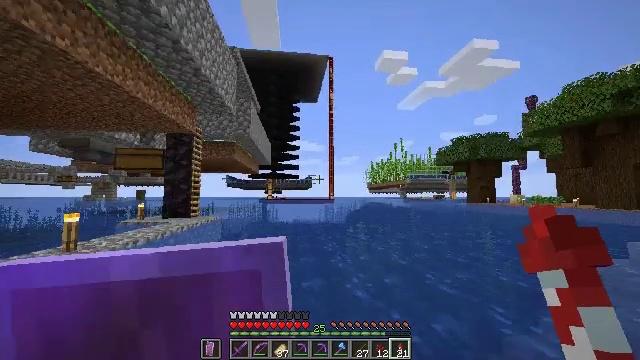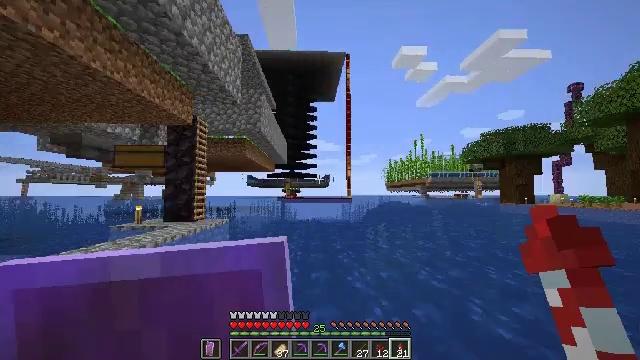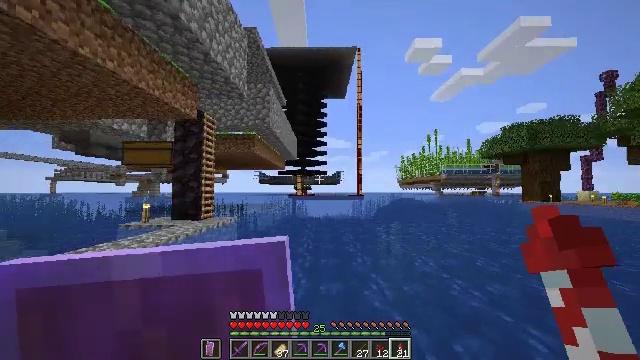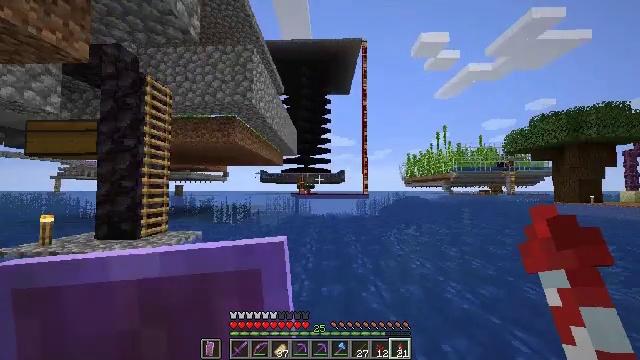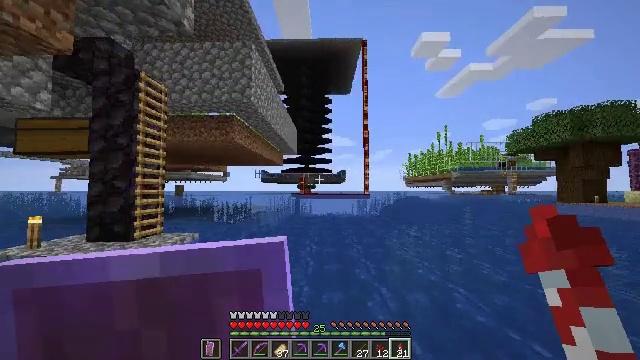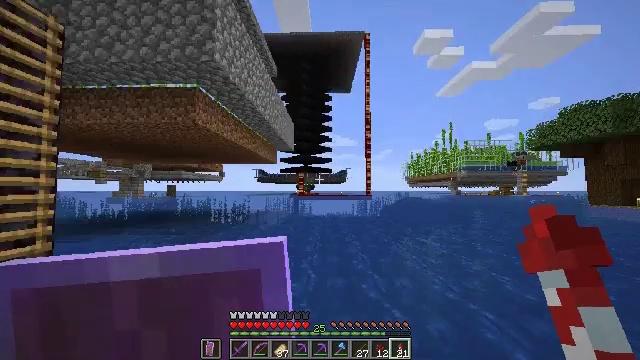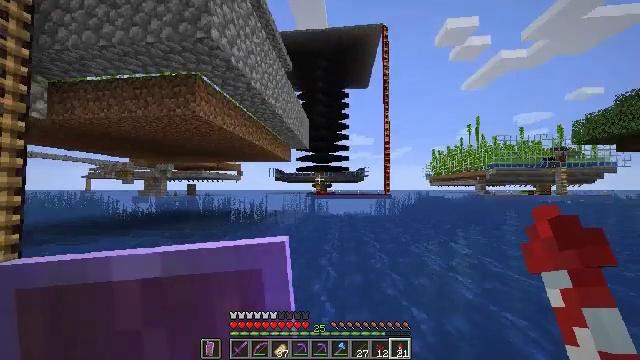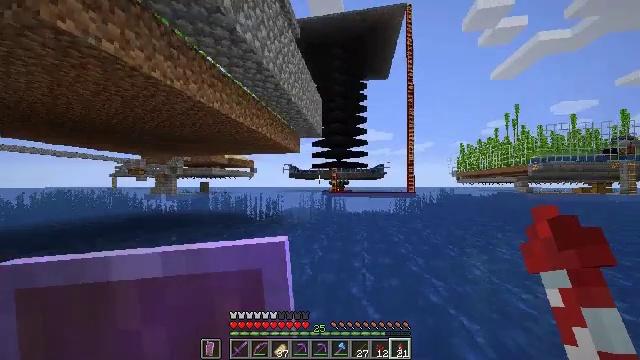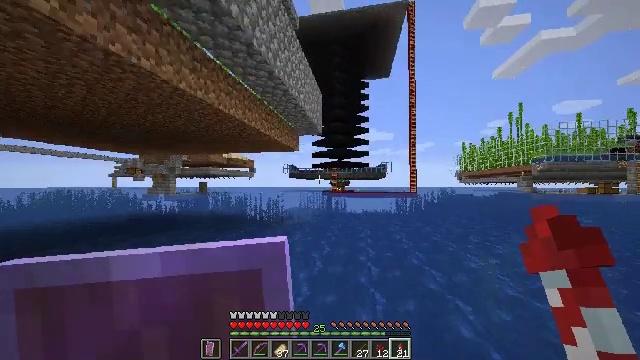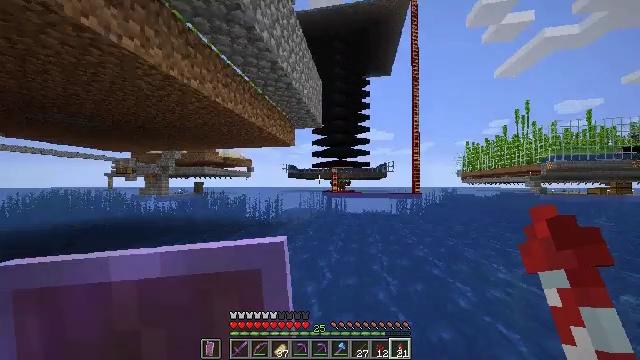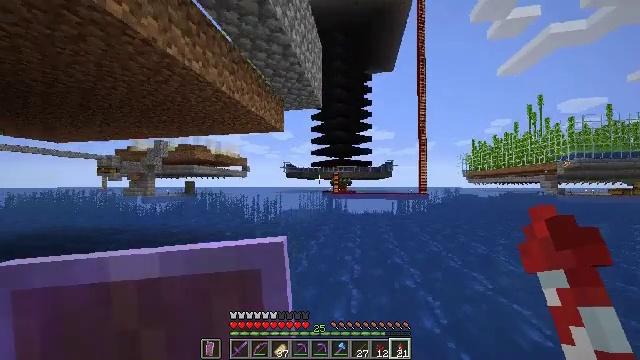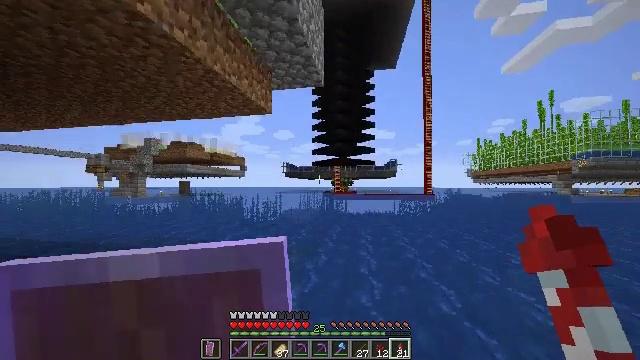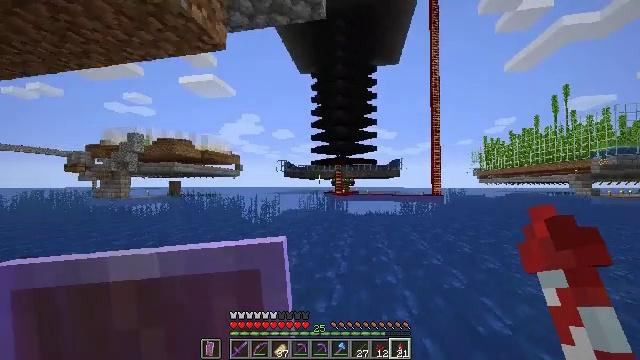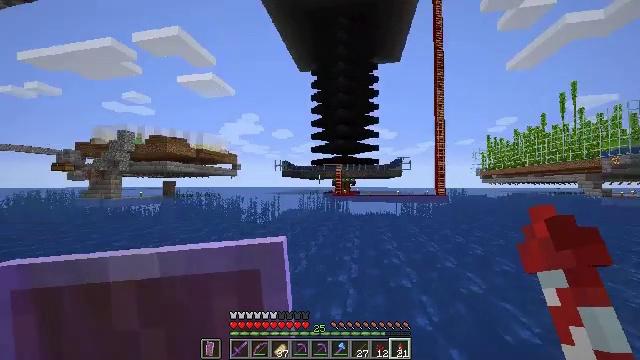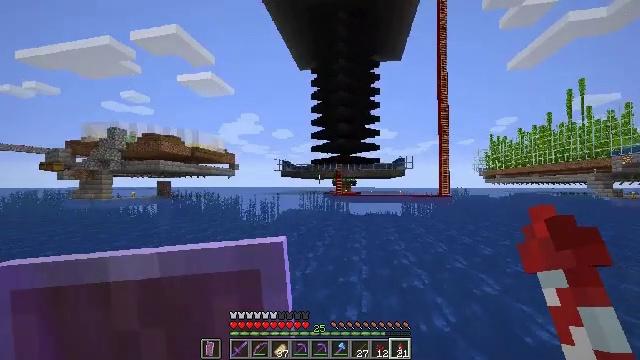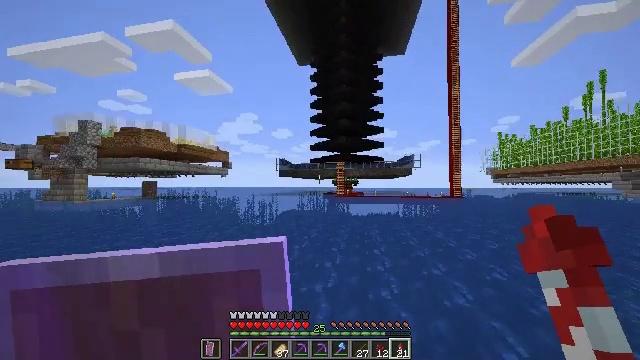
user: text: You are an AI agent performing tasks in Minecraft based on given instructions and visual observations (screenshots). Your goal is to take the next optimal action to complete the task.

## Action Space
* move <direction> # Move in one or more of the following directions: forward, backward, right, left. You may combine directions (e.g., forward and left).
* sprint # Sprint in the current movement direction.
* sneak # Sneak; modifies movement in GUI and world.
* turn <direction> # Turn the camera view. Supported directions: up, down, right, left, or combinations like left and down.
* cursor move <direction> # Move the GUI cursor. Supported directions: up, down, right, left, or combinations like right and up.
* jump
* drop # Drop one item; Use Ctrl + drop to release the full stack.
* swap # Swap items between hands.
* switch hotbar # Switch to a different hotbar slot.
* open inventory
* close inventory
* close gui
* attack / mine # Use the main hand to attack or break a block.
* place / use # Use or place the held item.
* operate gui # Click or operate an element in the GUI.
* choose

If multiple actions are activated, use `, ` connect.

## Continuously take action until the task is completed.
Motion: motion action
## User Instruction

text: Take sugarcane to craft sugar.
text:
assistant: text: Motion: move forward, sprint, turn left
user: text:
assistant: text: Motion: move forward, sprint, turn left
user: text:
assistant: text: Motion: move forward, sprint, turn left
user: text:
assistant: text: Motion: move forward, sprint
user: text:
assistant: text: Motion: move forward, sprint
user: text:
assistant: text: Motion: move forward, sprint, turn left
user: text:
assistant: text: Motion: move forward, sprint, turn left
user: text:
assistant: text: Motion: move forward, sprint
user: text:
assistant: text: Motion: move forward, sprint
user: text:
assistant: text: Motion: move forward, sprint
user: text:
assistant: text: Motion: move forward, sprint
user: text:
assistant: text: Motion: move forward, sprint
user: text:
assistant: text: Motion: move forward, sprint
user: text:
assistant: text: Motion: move forward, sprint
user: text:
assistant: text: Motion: move forward, sprint
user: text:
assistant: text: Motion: move forward, sprint
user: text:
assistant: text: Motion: move forward, sprint
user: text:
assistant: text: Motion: move forward, sprint
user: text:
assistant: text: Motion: move forward, sprint
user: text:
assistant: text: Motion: move forward, sprint
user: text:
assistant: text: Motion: move forward, sprint
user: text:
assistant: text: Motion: move forward, sprint
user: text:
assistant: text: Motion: move forward, sprint
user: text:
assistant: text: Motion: move forward, sprint
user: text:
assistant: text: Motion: move forward, sprint
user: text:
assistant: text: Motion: move forward, sprint
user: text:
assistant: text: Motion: move forward, sprint
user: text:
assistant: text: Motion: move forward, sprint
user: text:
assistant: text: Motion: no_op
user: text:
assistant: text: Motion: no_op